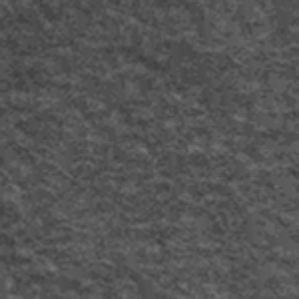
Label: frost